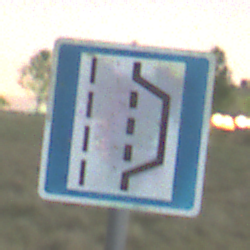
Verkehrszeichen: NothalteUndPannenbucht
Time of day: Night
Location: Outdoor (Nature)
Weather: Overcast
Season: NotSpecified
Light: Artificial